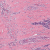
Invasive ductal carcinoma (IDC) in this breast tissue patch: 1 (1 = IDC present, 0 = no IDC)